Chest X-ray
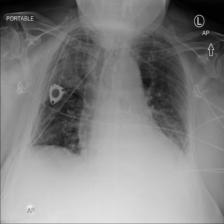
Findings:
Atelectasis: negative
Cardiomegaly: positive
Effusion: negative
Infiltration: negative
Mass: negative
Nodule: negative
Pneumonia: negative
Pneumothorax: positive
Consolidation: negative
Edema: negative
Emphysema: negative
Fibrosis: negative
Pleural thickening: negative
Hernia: negative